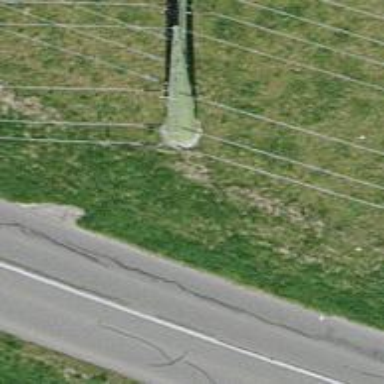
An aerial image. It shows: Power tower.